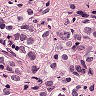
Metastatic tissue present: yes